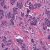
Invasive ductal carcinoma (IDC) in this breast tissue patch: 1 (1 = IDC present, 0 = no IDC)